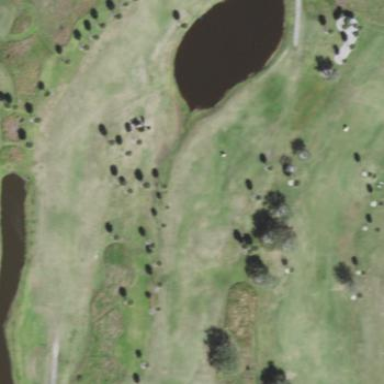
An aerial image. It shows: Golf fairway in the image.